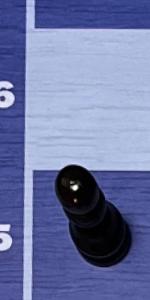
Label: Pawn_Black